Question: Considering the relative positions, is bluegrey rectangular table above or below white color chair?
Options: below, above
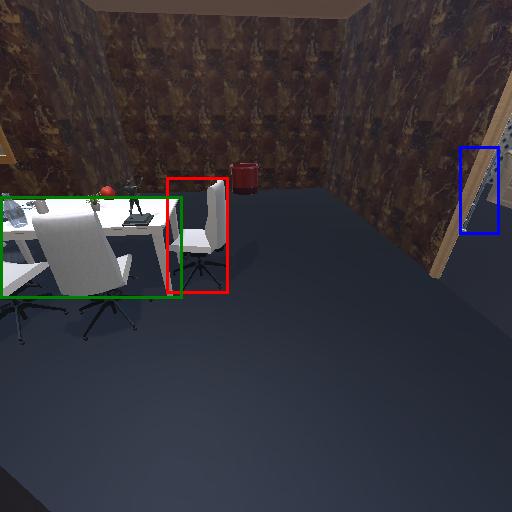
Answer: below